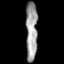
Tissue: skin
Cell type: Others
Senescence score: 0.772
Nuclear area (px): 674
Mean DAPI intensity: 157.301